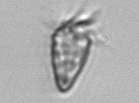
Label: Paratontonia_gracillima